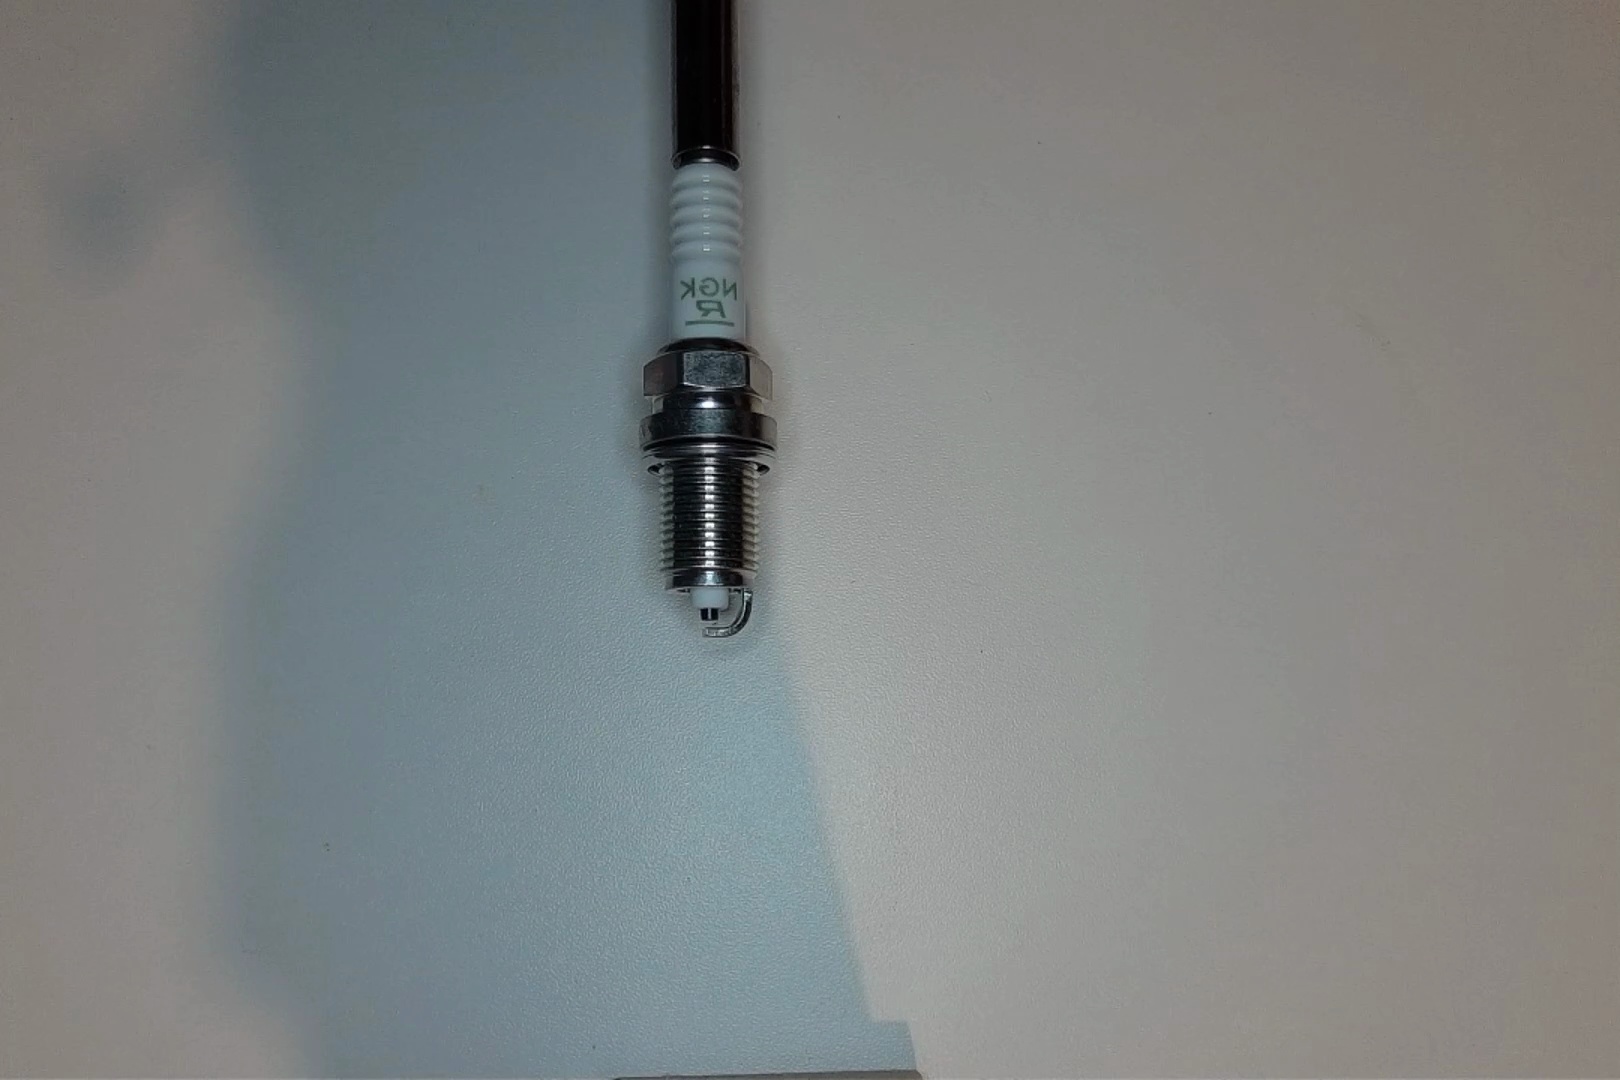
Label: no anomaly